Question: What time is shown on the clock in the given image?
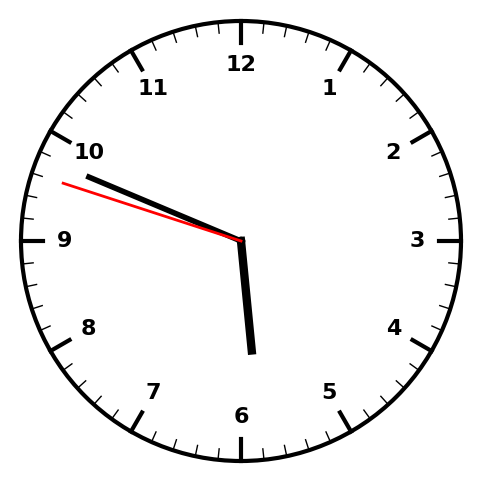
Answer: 05:48:48